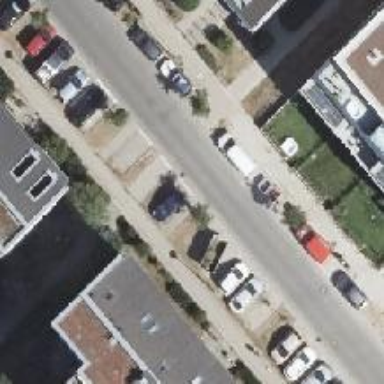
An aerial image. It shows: Residential road with separate sidewalks on both sides. The road surface is asphalt.